Question: I have the following query which returns the number of <URL> questions per each day on StackOverflow in the year of 2011. I want to get the sum of all the questions asked during the year 2011. For this I am using 'ROLLUP'.
'''
select
year(p.CreationDate) as [Year],
month(p.CreationDate) as [Month],
day(p.CreationDate) as [Day],
count(*) as [QuestionsAskedToday]
from Posts p
inner join PostTags pt on p.id = pt.postid
inner join Tags t on t.id = pt.tagid
where
t.tagname = 'android' and
p.CreationDate > '2011-01-01 00:00:00'
group by year(p.CreationDate), month(p.CreationDate),day(p.CreationDate)
with rollup
order by year(p.CreationDate), month(p.CreationDate) desc,day(p.CreationDate) desc
'''
This is the output:

The sum of all questions asked on each day in 2011 is being displayed in the QuestionsAskedToday column itself.
Is there a way to display the rollup in a new column with an alias?
<URL>
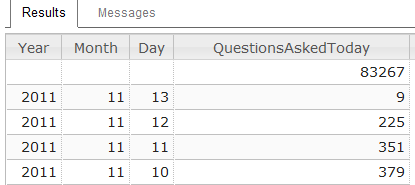
Answer: You could take an approach like this: <URL>
'''
SELECT
YEAR(p.CreationDate) AS 'Year'
, CASE
WHEN GROUPING(MONTH(p.CreationDate)) = 0
THEN CAST(MONTH(p.CreationDate) AS VARCHAR(2))
ELSE 'Totals:'
END AS 'Month'
, CASE
WHEN GROUPING(DAY(p.CreationDate)) = 0
THEN CAST(DAY(p.CreationDate) AS VARCHAR(2))
ELSE 'Totals:'
END AS [DAY]
, CASE
WHEN GROUPING(MONTH(p.CreationDate)) = 0
AND GROUPING(DAY(p.CreationDate)) = 0
THEN COUNT(1)
END AS 'QuestionsAskedToday'
, CASE
WHEN GROUPING(MONTH(p.CreationDate)) = 1
OR GROUPING(DAY(p.CreationDate)) = 1
THEN COUNT(1)
END AS 'Totals'
FROM Posts AS p
INNER JOIN PostTags AS pt ON p.id = pt.postid
INNER JOIN Tags AS t ON t.id = pt.tagid
WHERE t.tagname = 'android'
AND p.CreationDate >= '2011-01-01'
GROUP BY ROLLUP(YEAR(p.CreationDate)
, MONTH(p.CreationDate)
, DAY(p.CreationDate))
ORDER BY YEAR(p.CreationDate)
, MONTH(p.CreationDate) DESC
, DAY(p.CreationDate) DESC
'''
If this is what you wanted, the same technique can be applied to 'Years' as well to total them in the new column, or their own column, if you want to query for multiple years and aggregate them.